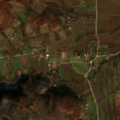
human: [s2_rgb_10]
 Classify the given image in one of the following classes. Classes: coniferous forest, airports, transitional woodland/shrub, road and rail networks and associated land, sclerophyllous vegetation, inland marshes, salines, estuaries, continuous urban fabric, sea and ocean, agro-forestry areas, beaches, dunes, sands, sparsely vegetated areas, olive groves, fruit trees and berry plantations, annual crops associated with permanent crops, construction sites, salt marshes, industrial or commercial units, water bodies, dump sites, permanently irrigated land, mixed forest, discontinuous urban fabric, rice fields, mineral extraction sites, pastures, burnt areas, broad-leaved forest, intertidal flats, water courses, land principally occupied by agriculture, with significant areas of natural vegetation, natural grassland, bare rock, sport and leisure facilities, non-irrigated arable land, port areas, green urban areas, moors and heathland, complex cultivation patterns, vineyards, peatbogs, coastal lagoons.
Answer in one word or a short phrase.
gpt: complex cultivation patterns, land principally occupied by agriculture, with significant areas of natural vegetation, broad-leaved forest